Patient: sex F, age 53
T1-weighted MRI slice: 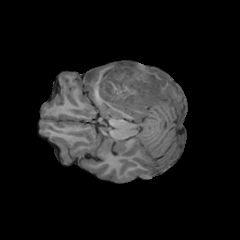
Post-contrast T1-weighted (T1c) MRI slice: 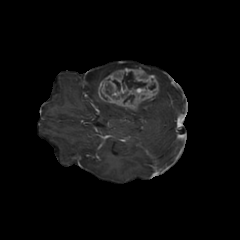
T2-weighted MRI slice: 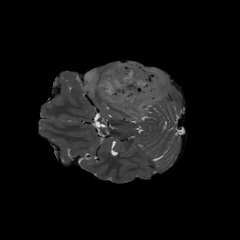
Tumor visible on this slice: yes
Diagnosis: Glioblastoma, IDH-wildtype
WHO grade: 4